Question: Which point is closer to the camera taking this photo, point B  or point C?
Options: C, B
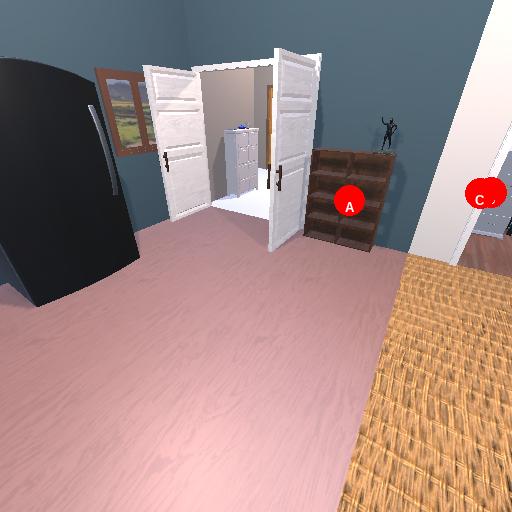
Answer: C